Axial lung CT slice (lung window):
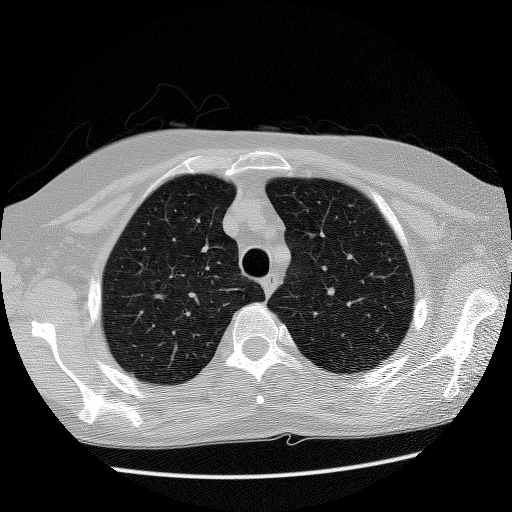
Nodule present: no